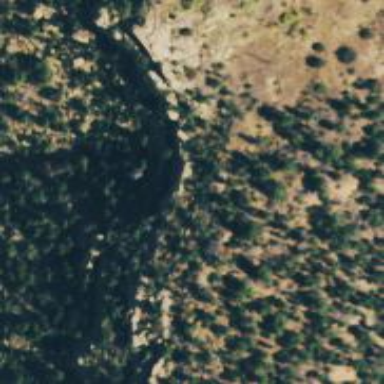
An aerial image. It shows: Natural cliff.